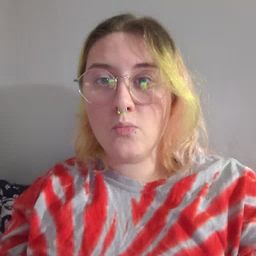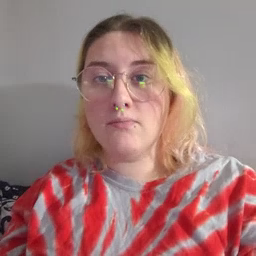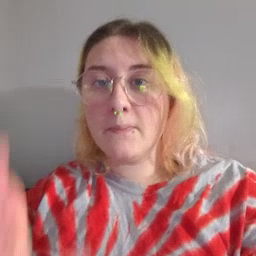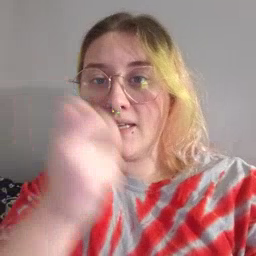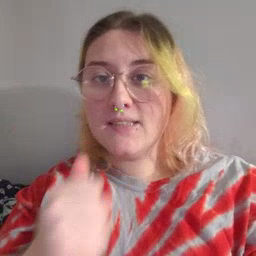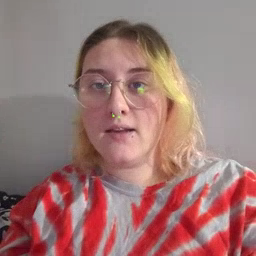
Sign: pizza